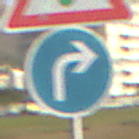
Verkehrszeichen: VorgeschriebeneFahrtrichtungRechts
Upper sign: Lichtzeichenanlage
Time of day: MorningAfternoon
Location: Outdoor (Suburban)
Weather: PartlyCloudy
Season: NotSpecified
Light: Natural